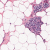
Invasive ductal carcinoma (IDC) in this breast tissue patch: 0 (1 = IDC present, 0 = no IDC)